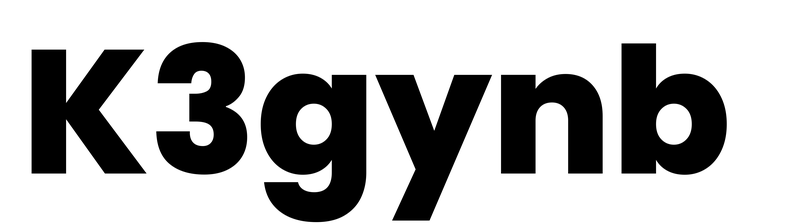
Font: Poppins-ExtraBold